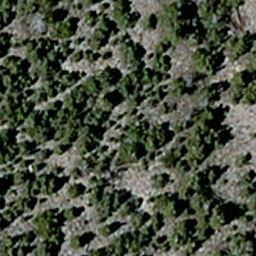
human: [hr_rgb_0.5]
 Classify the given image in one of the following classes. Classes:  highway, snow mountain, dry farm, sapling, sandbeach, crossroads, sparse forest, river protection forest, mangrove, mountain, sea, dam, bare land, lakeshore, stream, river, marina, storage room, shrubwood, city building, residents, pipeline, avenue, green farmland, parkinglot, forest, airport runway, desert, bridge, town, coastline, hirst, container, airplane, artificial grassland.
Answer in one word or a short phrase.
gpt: sparse forest